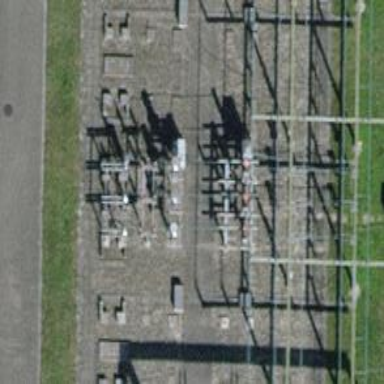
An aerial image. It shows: Insulator used in power equipment.